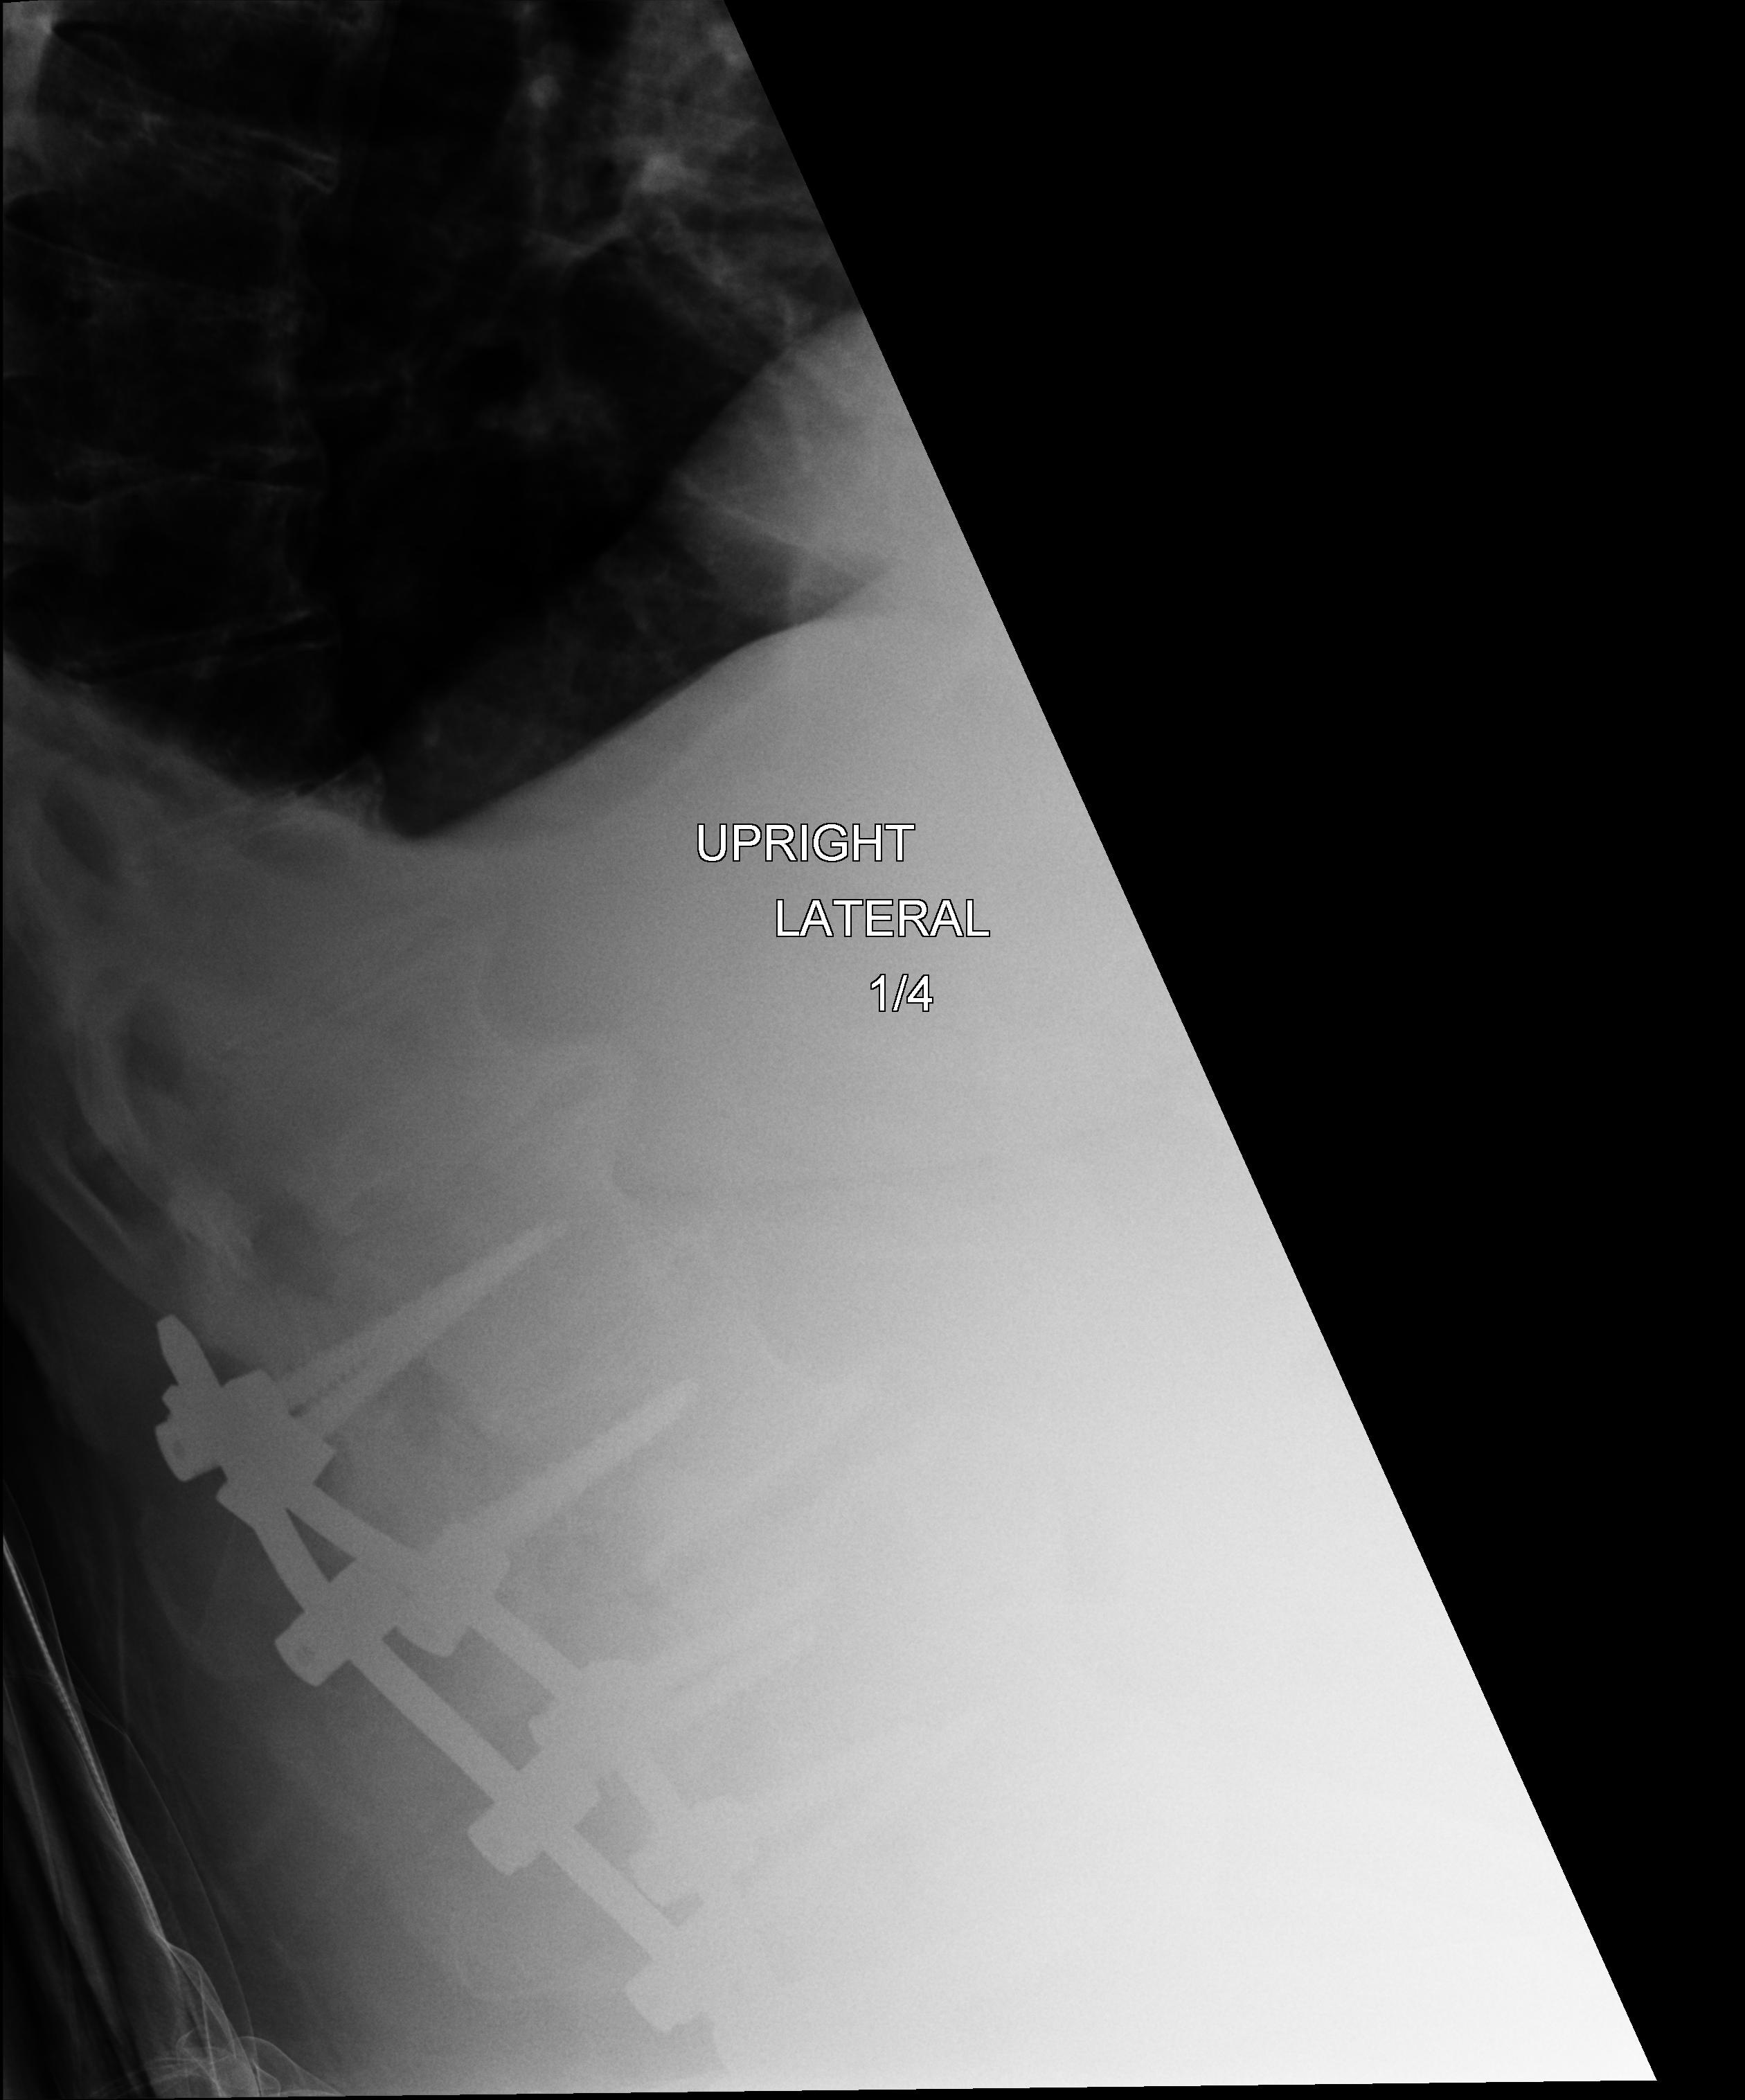
View: LATERAL
Implant manufacturer: medtronic solera